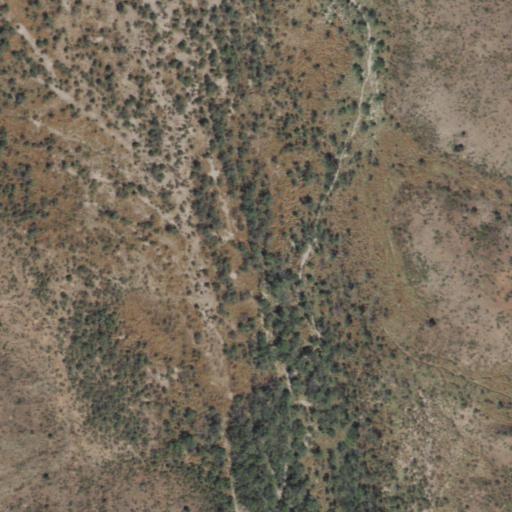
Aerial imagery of valley in Arizona named Wood Canyon containing grassland and shrub